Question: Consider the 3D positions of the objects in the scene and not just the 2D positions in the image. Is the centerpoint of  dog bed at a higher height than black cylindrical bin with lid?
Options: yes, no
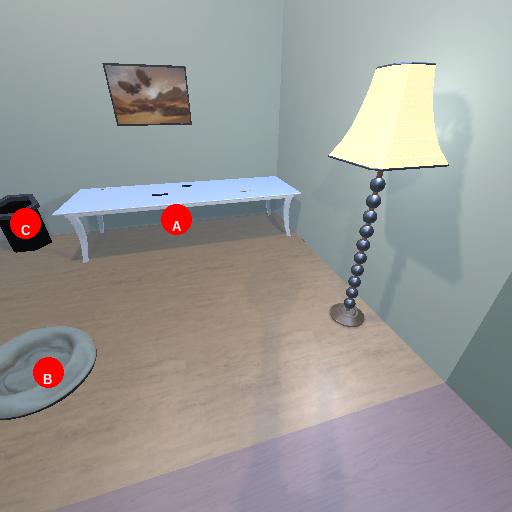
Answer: yes